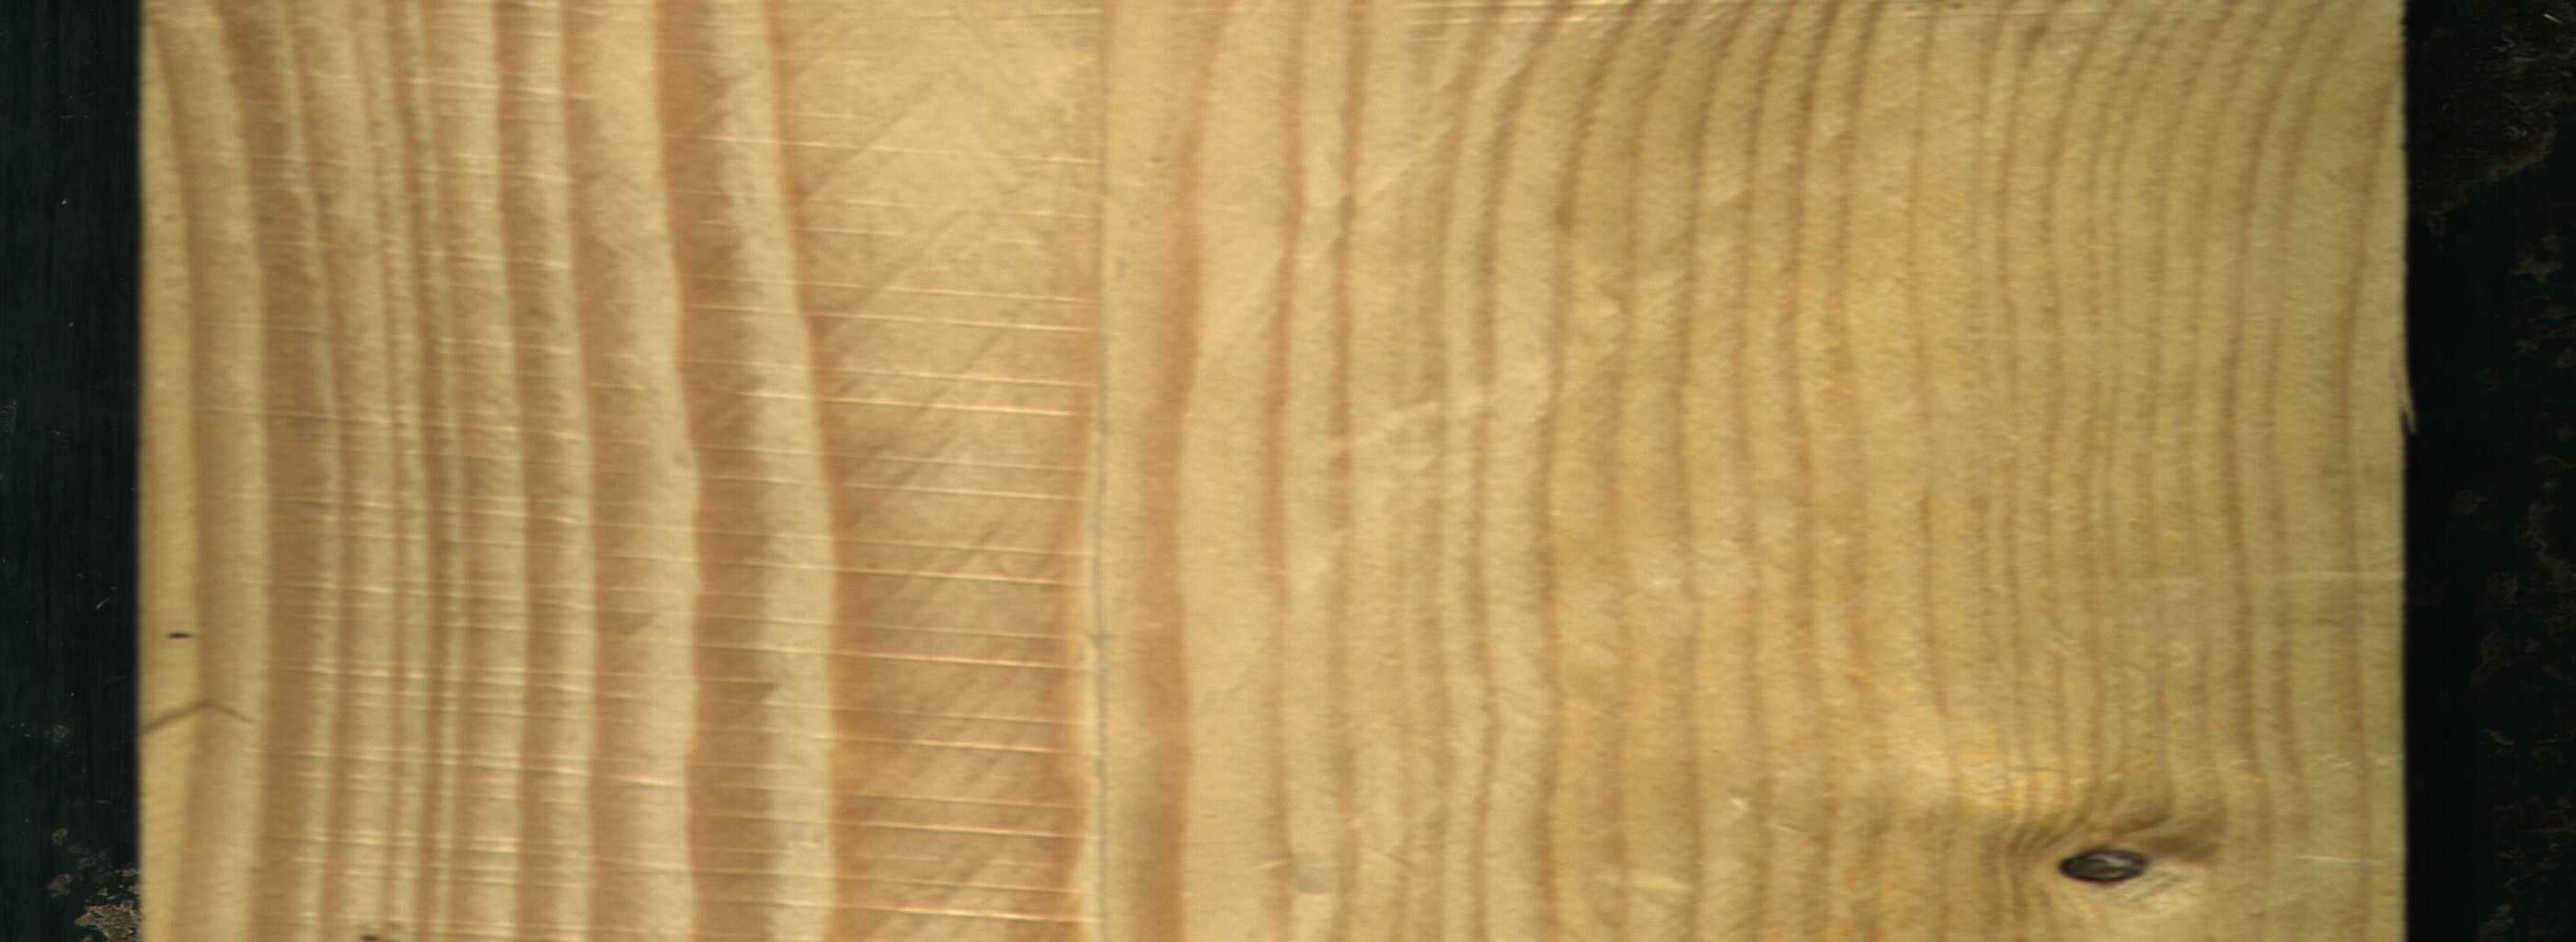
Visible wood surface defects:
Dead_Knot